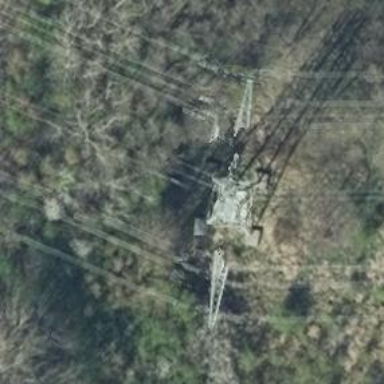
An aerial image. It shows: Power tower.